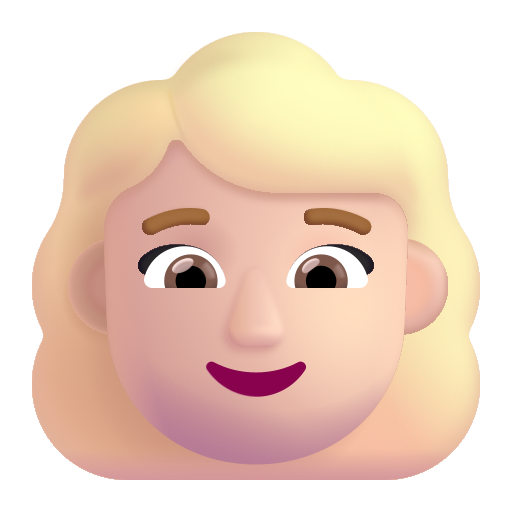
woman blonde hair color light